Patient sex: M
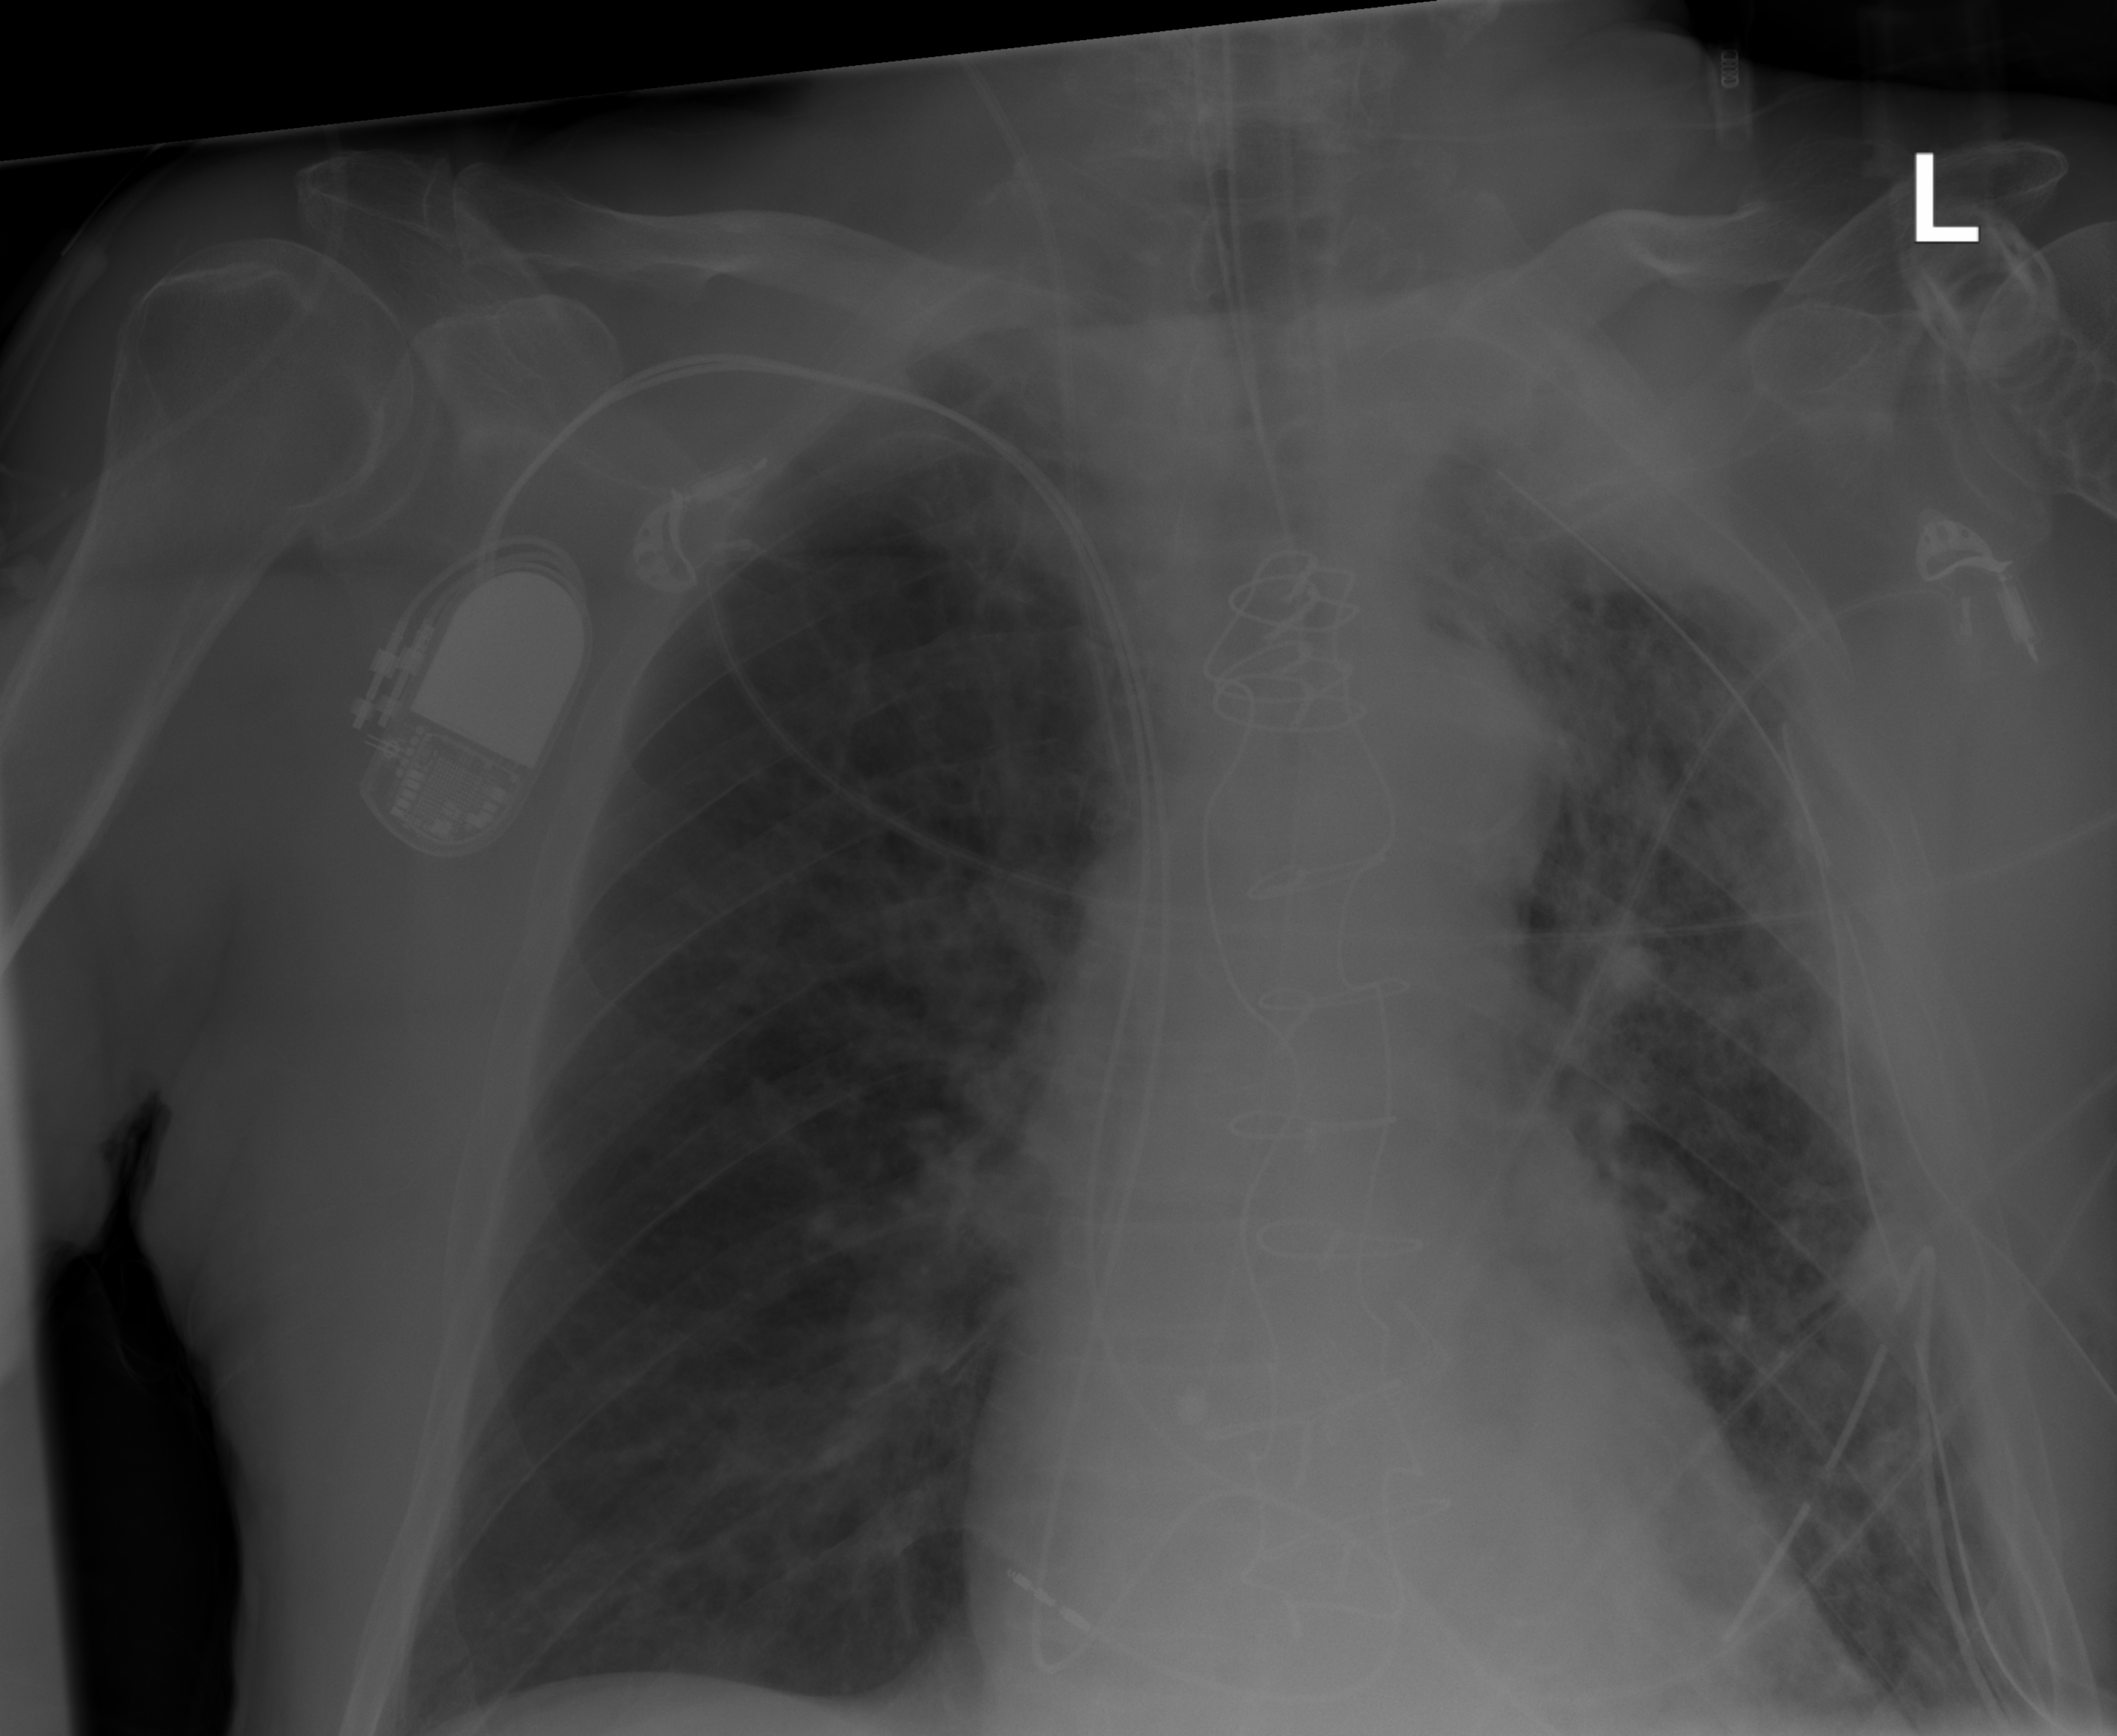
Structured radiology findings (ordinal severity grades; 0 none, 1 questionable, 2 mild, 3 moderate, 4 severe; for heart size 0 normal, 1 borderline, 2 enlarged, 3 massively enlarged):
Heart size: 1
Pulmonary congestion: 2
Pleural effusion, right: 0
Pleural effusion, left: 2
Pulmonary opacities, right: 0
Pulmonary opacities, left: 2
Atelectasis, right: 0
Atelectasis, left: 3